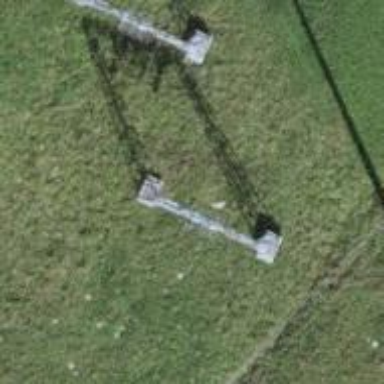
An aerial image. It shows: Pylon used for aerialway.